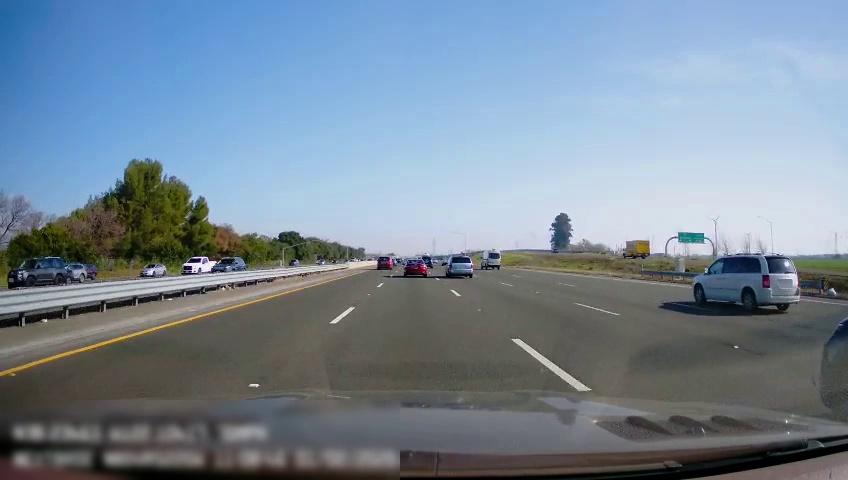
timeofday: Day
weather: Sunny
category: Drivable Space
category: Drivable Space
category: Vehicles | Truck
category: Vehicles | Van
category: Vehicles | SUV
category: Vehicles | Van
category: Vehicles | SUV
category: Vehicles | Van
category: Vehicles | Van
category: Vehicles | Car
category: Vehicles | Car
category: Vehicles | Car
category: Vehicles | SUV
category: Vehicles | Car
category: Vehicles | Truck
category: Vehicles | Car
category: Vehicles | Car
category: Lanes | Alternate Lane
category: Lanes | Current Lane
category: Lanes | Current Lane
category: Lanes | Alternate Lane
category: Lanes | Alternate Lane
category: Lanes | Alternate Lane
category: Traffic | Signs